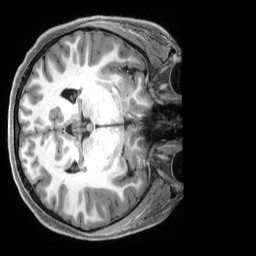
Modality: T1w
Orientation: axial
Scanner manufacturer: siemens
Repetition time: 2.5 s
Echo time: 0.00231 s